Aerial crown-view tile of a tropical tree (Barro Colorado Island, Panama), acquired 20240716:
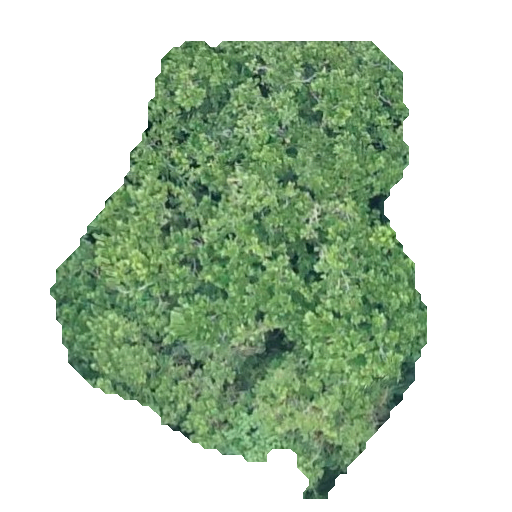
Species: Anacardium excelsum
GBIF accepted scientific name: Anacardium excelsum
Crown area: 186.399 m²